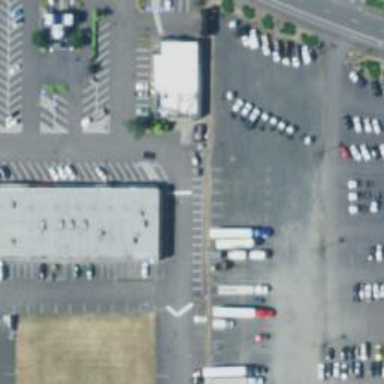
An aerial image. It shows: Parking space is available.